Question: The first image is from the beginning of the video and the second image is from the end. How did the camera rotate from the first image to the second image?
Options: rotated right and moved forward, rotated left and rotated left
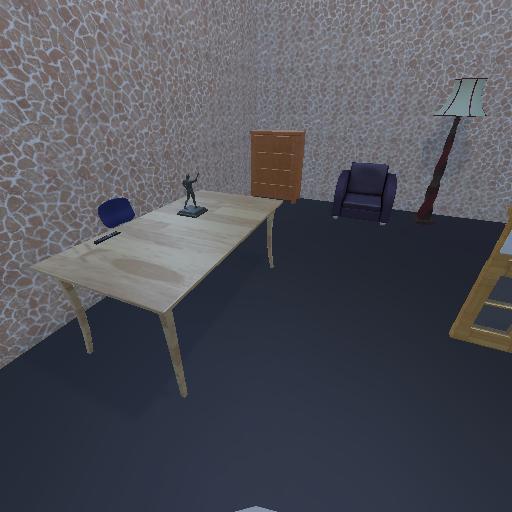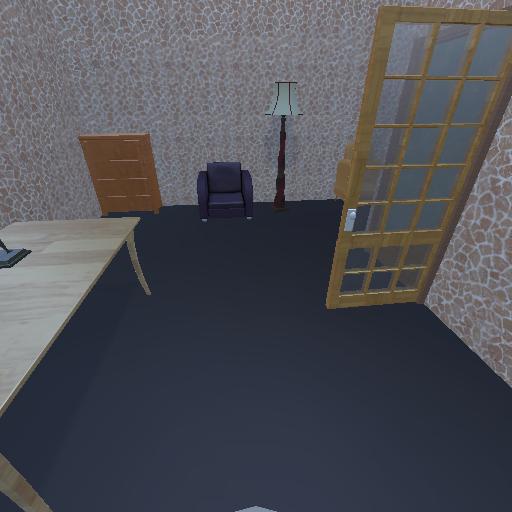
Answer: rotated right and moved forward